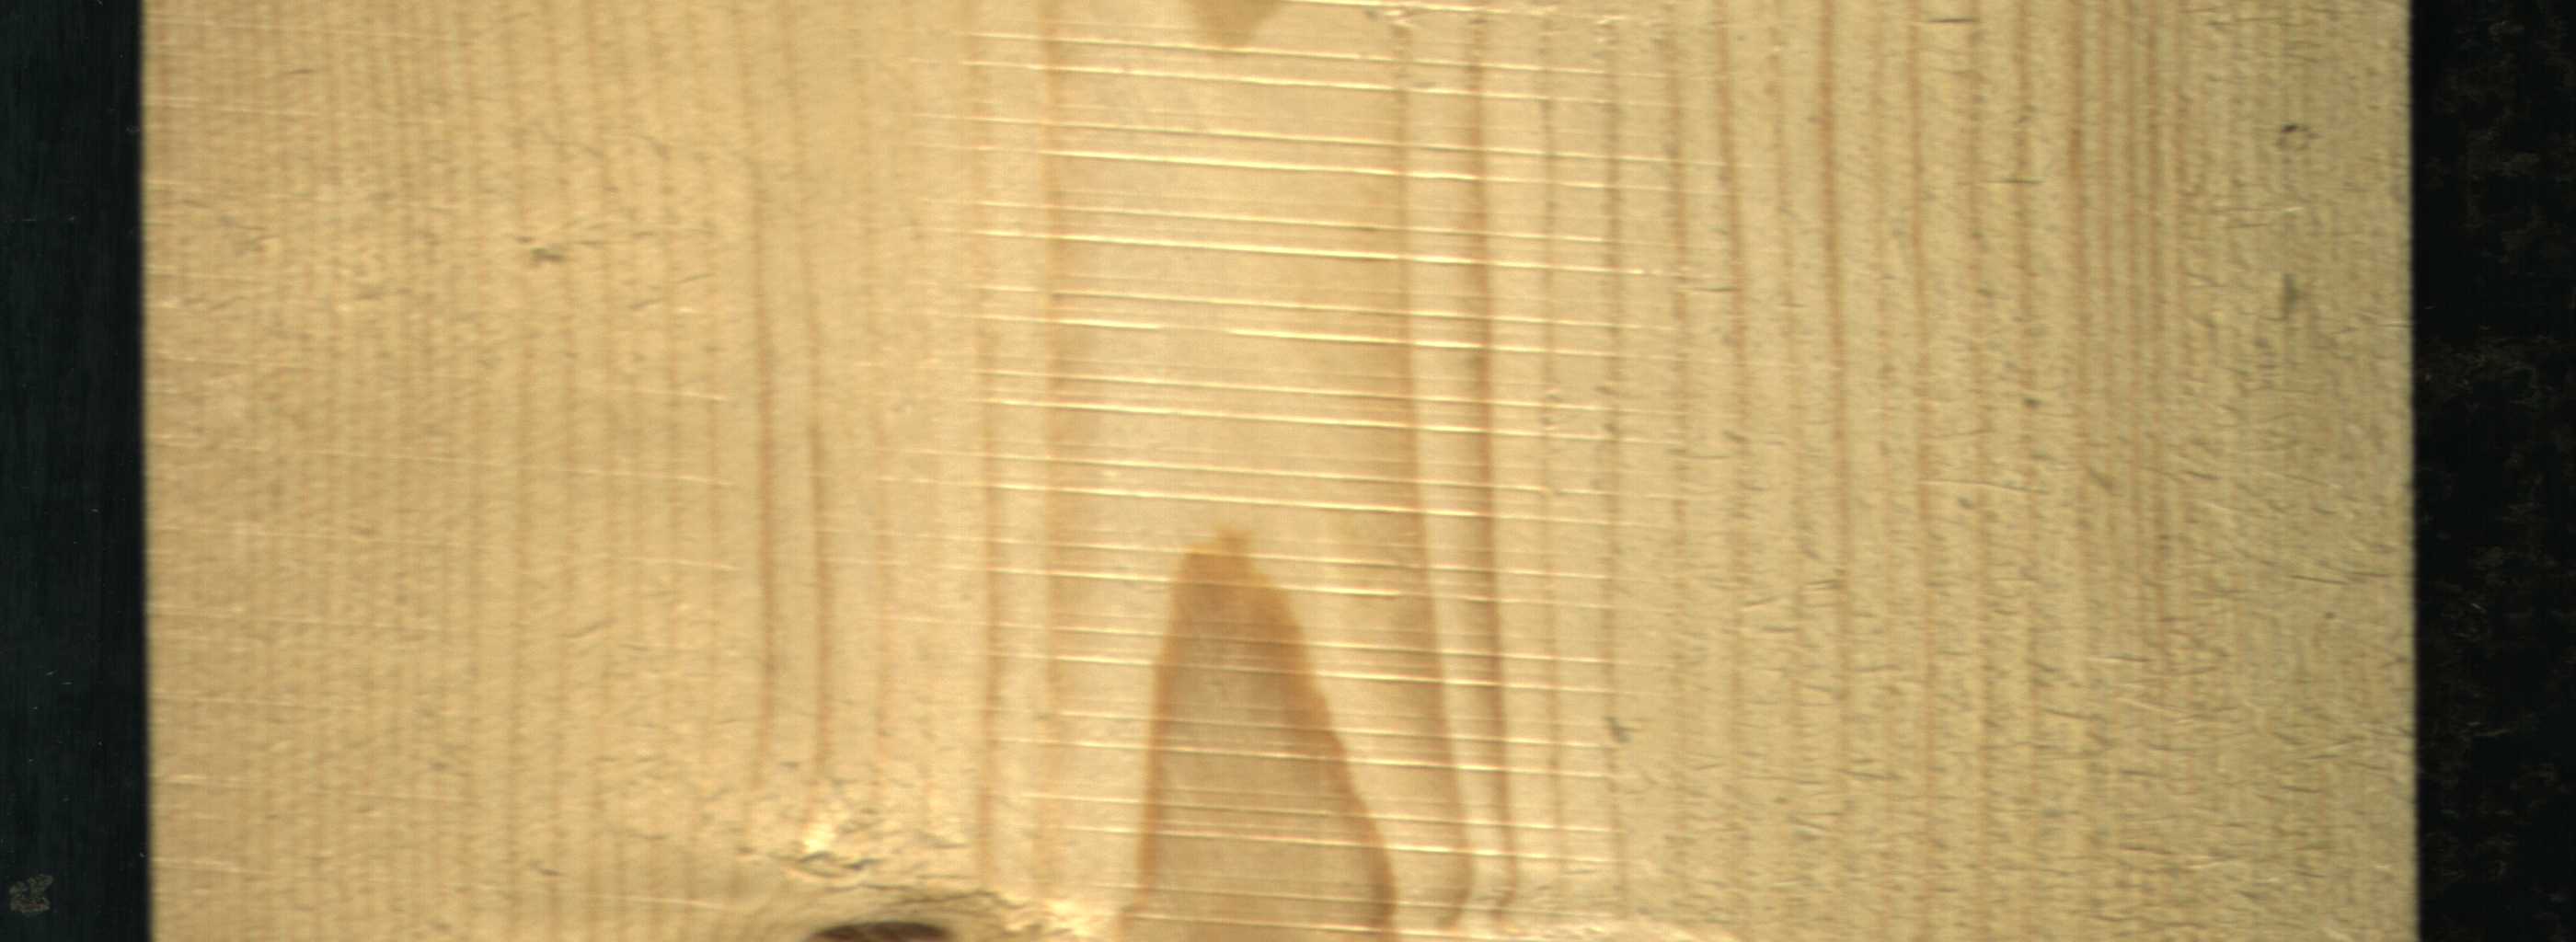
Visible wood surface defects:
Quartzity
Dead_Knot